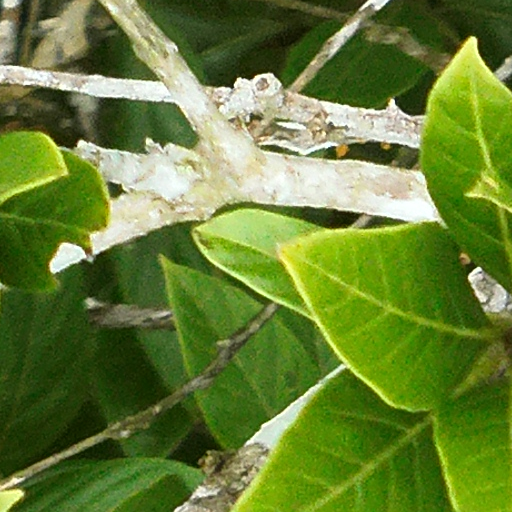
Species: Genipa americana
GBIF accepted scientific name: Genipa americana
Crown area (m\u00b2): 106.834